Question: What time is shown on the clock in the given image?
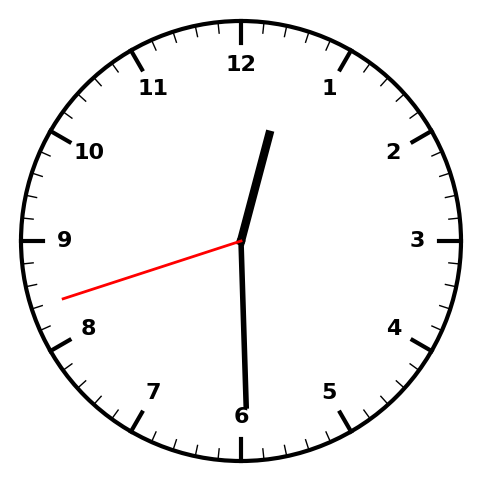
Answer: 12:29:42